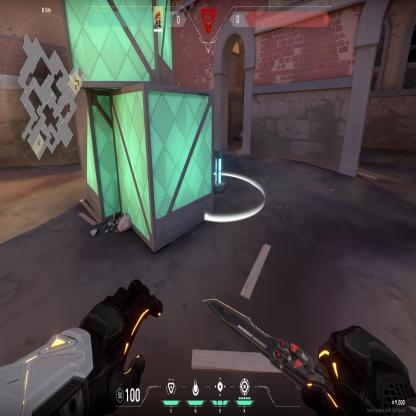
Label: planted spike